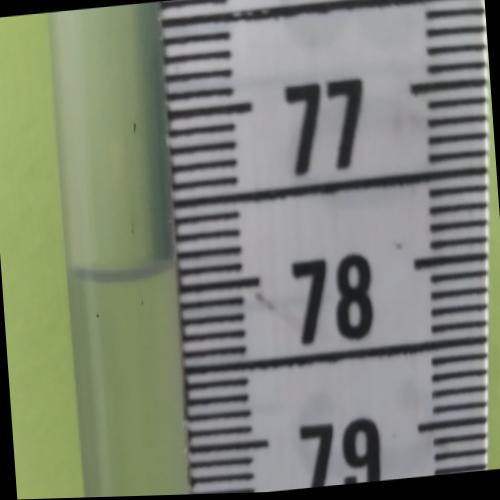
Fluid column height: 77.9 cm